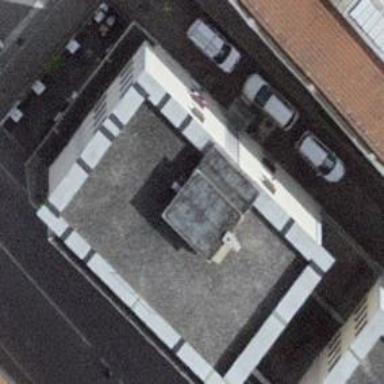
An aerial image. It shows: Bar.